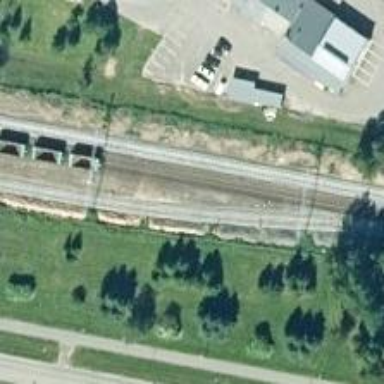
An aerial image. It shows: Wedge is used for the railway derail.